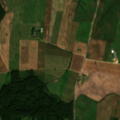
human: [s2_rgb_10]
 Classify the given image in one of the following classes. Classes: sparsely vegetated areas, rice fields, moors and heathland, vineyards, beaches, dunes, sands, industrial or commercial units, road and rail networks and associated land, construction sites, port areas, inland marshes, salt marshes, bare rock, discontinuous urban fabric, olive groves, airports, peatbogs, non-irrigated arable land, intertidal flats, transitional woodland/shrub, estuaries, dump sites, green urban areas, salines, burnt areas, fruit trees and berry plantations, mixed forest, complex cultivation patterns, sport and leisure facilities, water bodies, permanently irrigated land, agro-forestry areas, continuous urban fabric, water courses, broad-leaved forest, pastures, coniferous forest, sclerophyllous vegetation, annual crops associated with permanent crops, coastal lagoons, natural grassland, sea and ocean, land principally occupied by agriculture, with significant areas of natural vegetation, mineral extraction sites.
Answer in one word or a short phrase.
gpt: non-irrigated arable land, pastures, broad-leaved forest